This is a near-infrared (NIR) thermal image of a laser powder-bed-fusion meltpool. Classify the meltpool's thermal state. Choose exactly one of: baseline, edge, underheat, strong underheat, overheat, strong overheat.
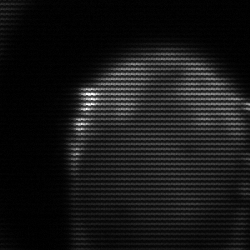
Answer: edge